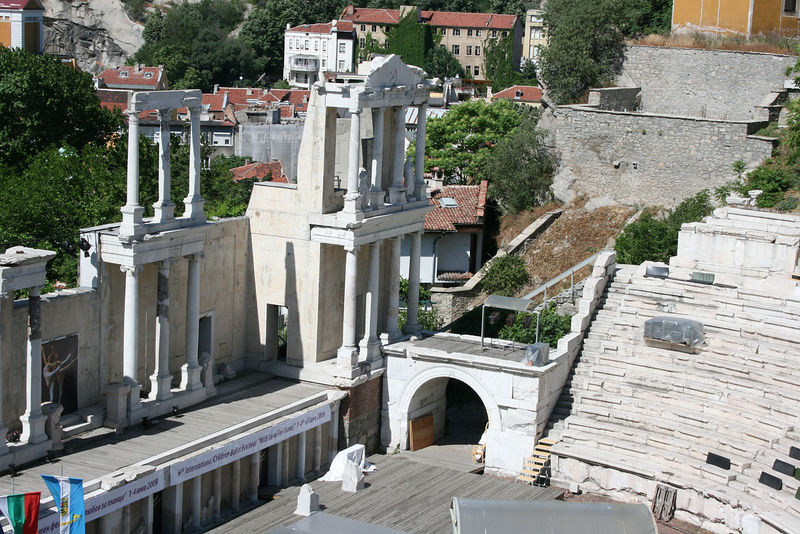
Titel: Römisches Amphitheater
Institution: Plovdiv
Schlagwörter: blau, weiß, bäume, grün, stadt, fenster, marmor, säulen, dach, häuser, bühne, theater, kamin, bogen, italien, giebel, mauer, rundbogen, treppen, holzboden, stufen, arena, foto, torbogen, ruinen, kapitell, antik, tempel, tunnel, römisch, gebälk, amphitheater, fahen, amman, amphietheater, tunell, holzbodenm